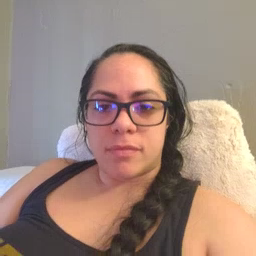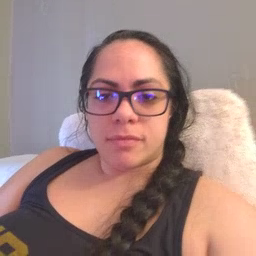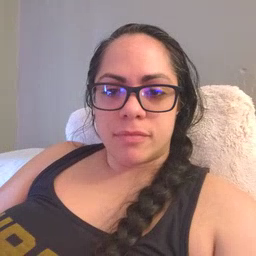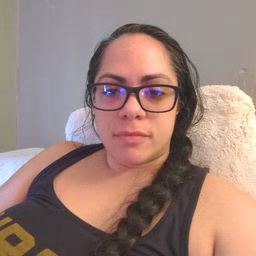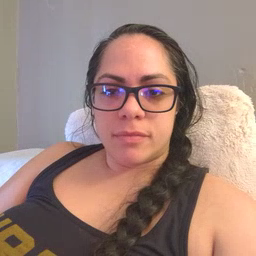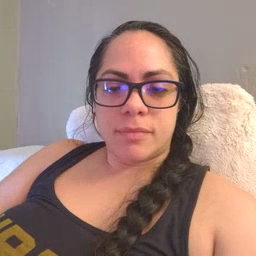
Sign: make